You are looking at the envelope spectrum of a bearing's vibration signal. The marked vertical lines are the theoretical fault frequencies for the outer race, inner race, rolling elements, and cage. Classify the bearing condition as one of: normal, inner_race, outer_race, ball.
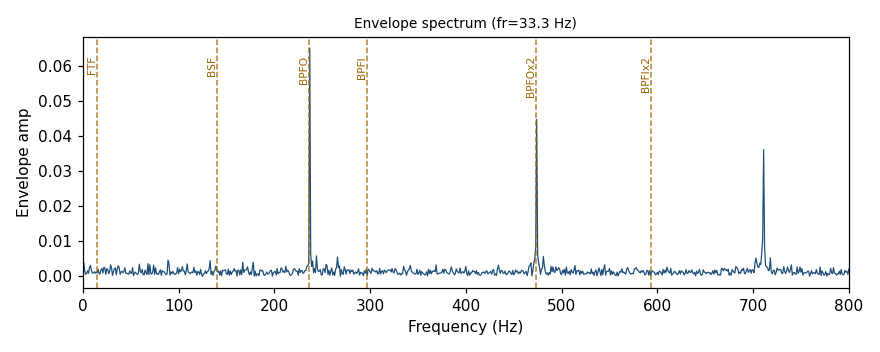
Answer: outer_race